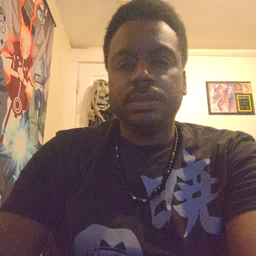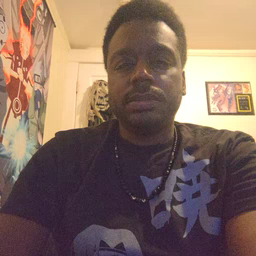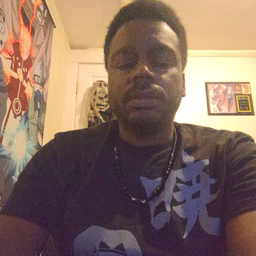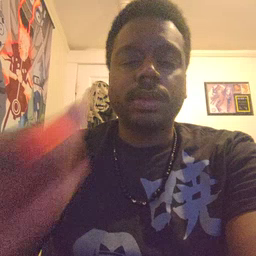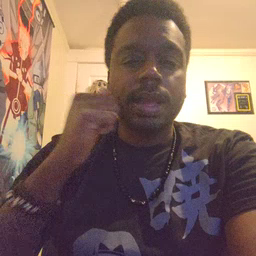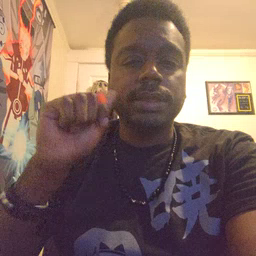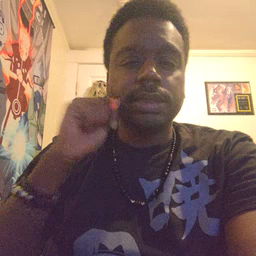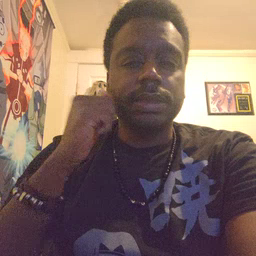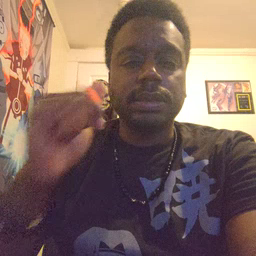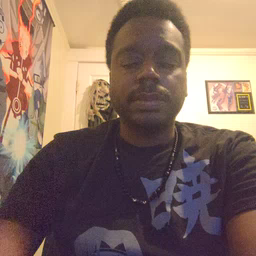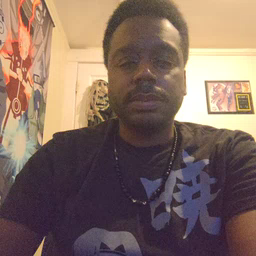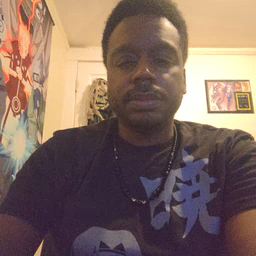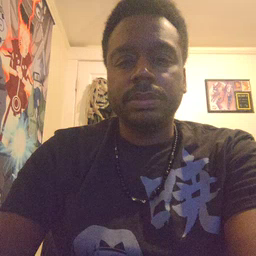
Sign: aunt